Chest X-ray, AP view. Patient: 27 years old, sex M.
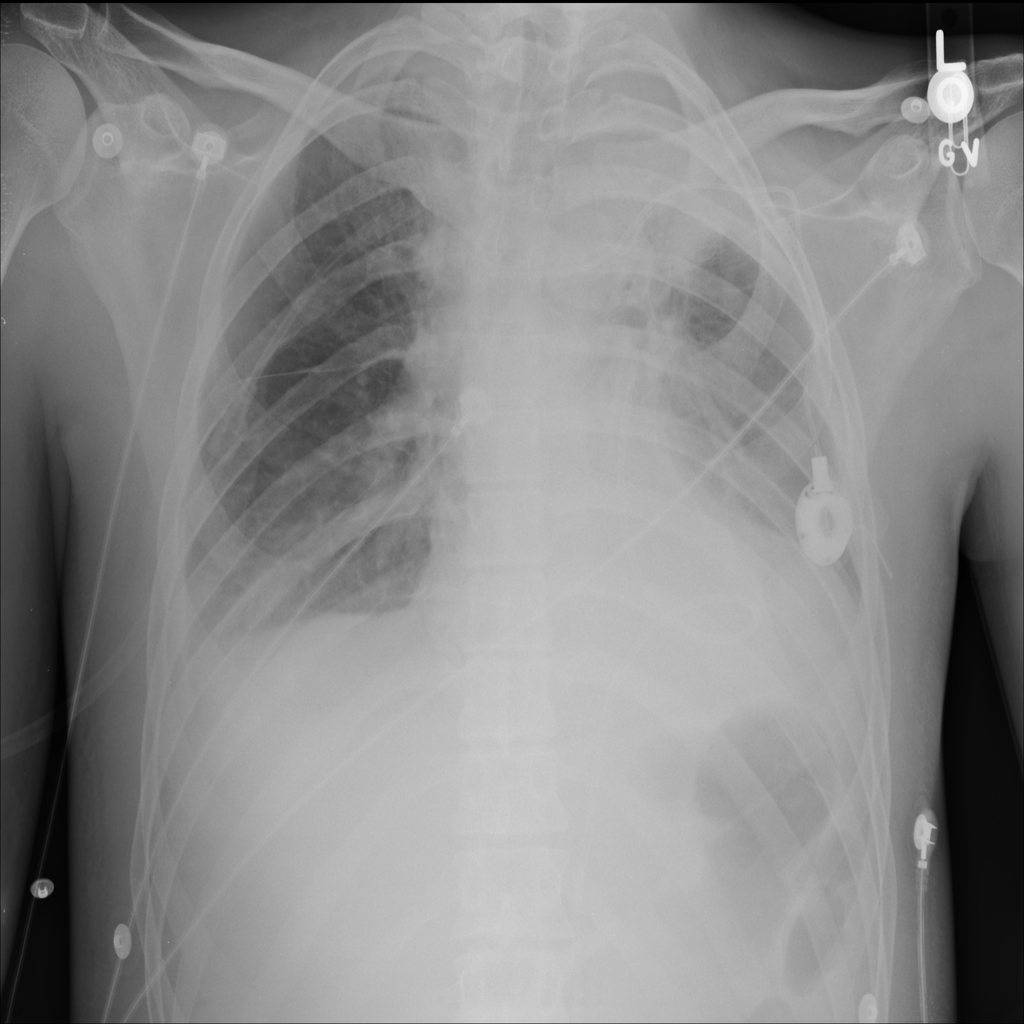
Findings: Effusion